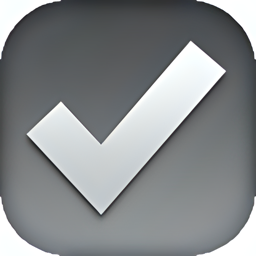
Name: ballot box with check
Emoji: ☑
Group: Symbols
Sub-group: other-symbol